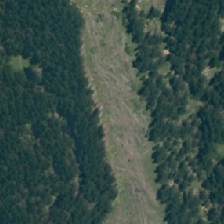
Land cover: low_producing_grassland